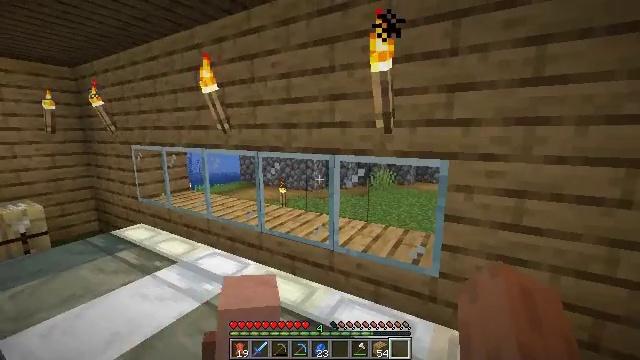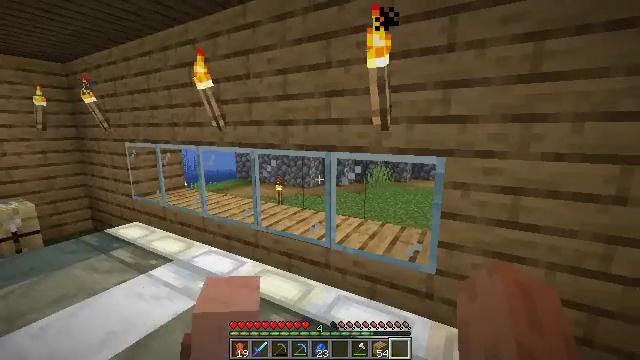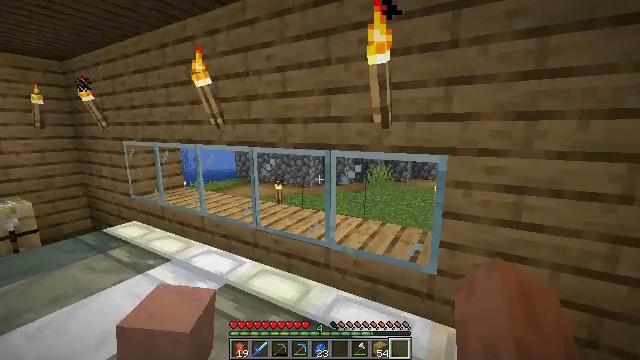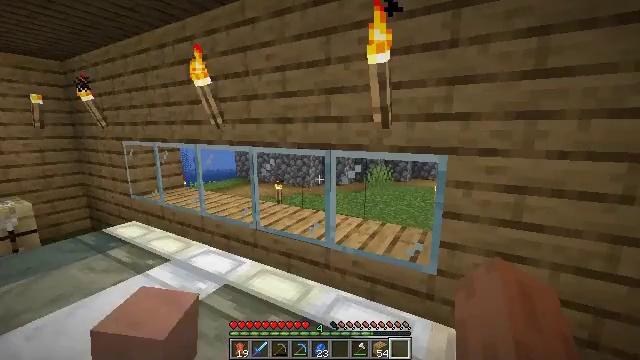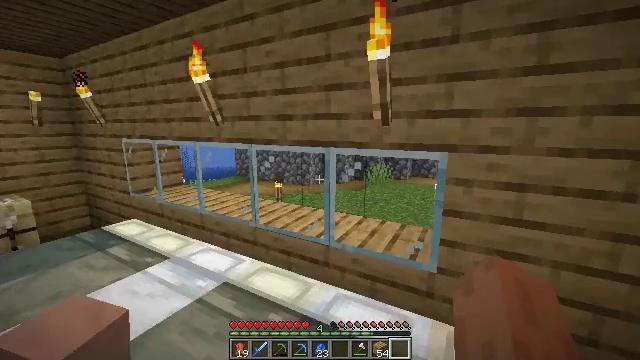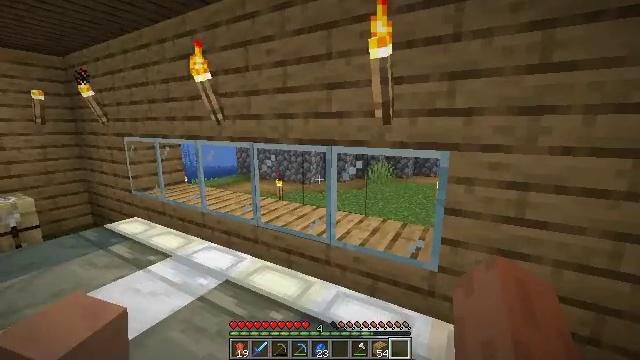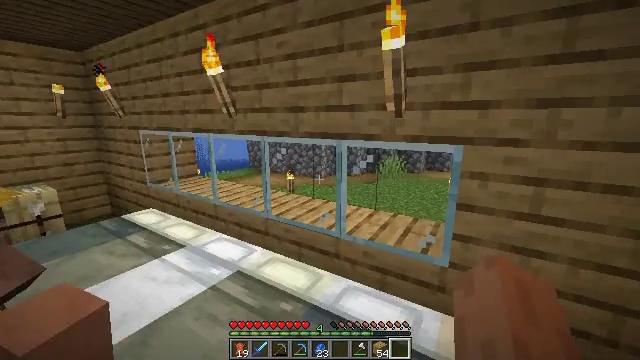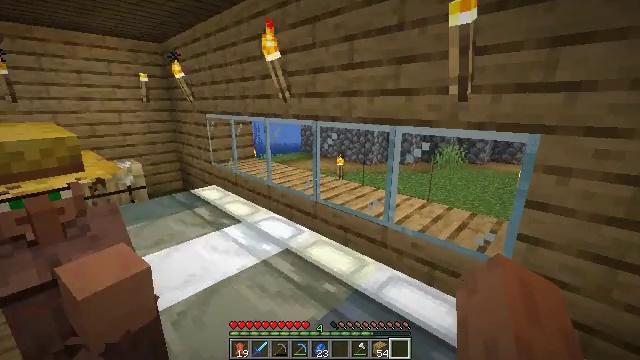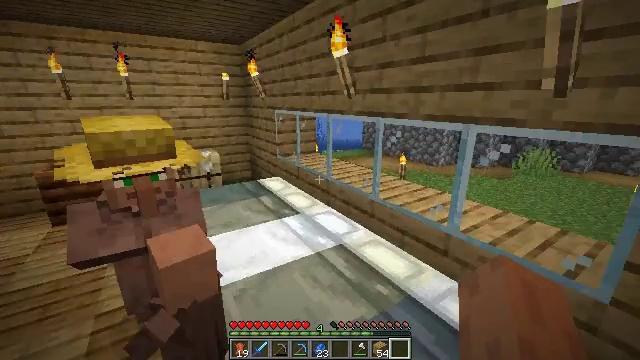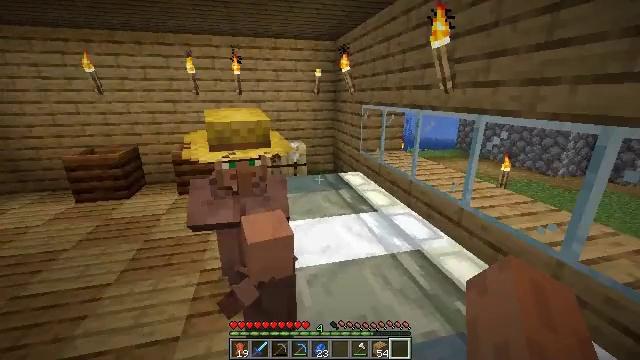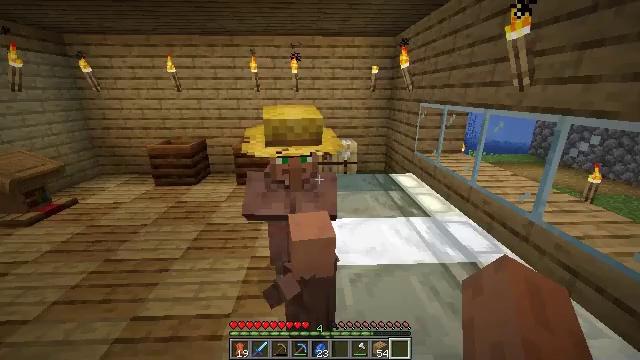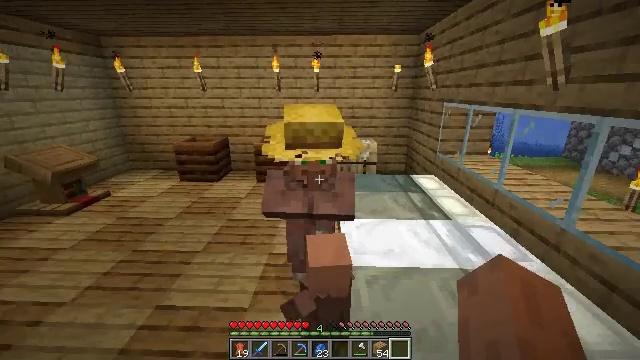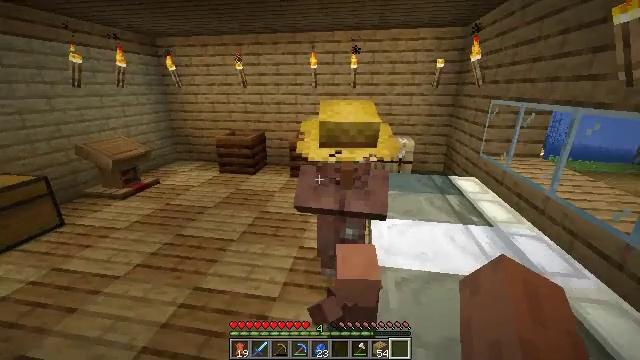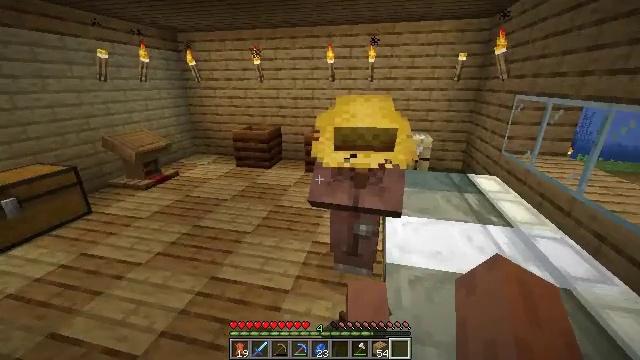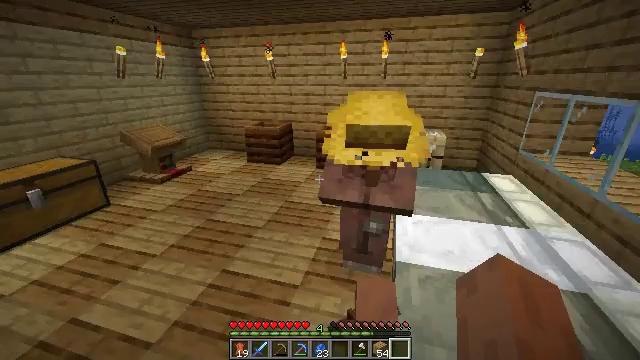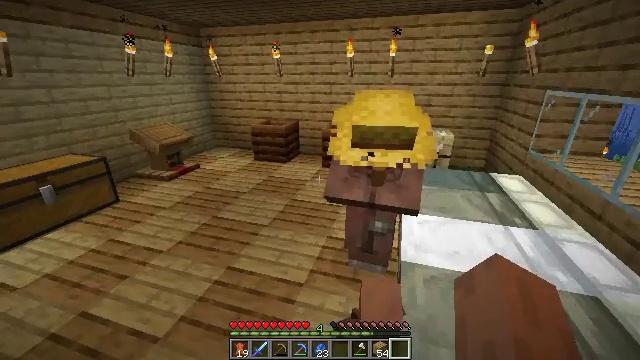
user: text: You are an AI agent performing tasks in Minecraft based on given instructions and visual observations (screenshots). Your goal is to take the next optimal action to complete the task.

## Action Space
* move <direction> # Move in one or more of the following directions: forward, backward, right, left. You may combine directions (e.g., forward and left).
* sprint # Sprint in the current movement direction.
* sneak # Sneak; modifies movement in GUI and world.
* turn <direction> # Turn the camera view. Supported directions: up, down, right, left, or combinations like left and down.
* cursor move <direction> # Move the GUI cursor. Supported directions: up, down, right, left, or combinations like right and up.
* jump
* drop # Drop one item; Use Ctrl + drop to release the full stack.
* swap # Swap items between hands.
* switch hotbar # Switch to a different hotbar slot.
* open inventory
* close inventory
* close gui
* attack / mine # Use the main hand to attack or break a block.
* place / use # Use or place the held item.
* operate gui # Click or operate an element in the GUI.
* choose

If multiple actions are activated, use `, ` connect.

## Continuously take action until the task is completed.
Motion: motion action
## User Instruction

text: Break the bookshelf for books.
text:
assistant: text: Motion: no_op
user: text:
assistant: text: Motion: no_op
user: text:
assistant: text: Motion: no_op
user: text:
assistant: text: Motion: no_op
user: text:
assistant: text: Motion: no_op
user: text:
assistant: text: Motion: turn left and down
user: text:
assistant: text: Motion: turn left and down
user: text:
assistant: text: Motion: turn left
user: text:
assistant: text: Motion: turn left and down
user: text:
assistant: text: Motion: turn left
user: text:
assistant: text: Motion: turn left
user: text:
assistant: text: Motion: turn left
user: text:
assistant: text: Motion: turn left and down
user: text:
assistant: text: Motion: turn left
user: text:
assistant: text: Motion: turn left
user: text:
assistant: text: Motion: move forward, turn left and down
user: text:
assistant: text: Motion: move forward, turn left
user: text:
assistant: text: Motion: move forward, turn left and down
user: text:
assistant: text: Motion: move forward, turn left
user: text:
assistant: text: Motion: move forward, turn left and down
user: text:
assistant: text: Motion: move forward, turn left
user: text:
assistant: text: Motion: move forward, turn left
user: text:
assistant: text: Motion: move forward, turn left
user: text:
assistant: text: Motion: move forward, turn left
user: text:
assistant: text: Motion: move forward, turn left
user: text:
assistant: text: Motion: move forward, turn left
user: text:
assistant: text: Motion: move forward, turn left
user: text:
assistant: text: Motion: move forward, turn left
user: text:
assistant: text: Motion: move forward, turn left
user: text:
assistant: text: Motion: move forward, turn left